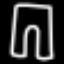
Label: pants